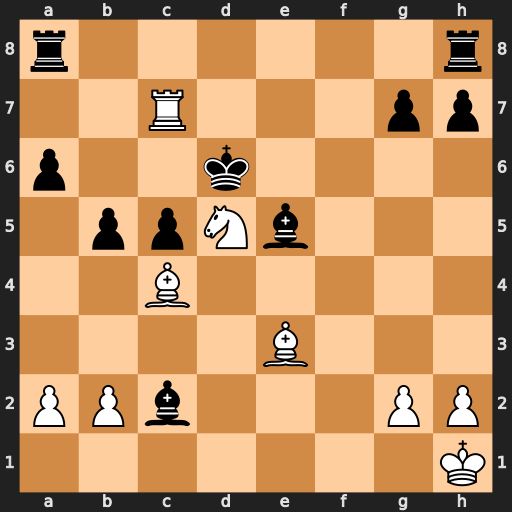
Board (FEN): r6r/2R3pp/p2k4/1ppNb3/2B5/4B3/PPb3PP/7K
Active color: w
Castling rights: -
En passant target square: -
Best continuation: Bxc5+ Ke6 Re7+ Kf5 Ne3+